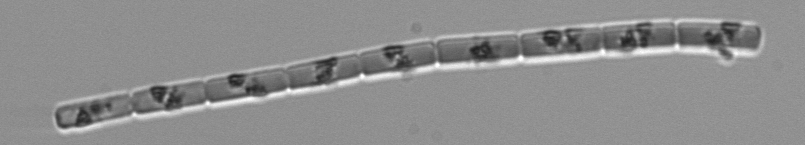
Label: Guinardia_delicatula